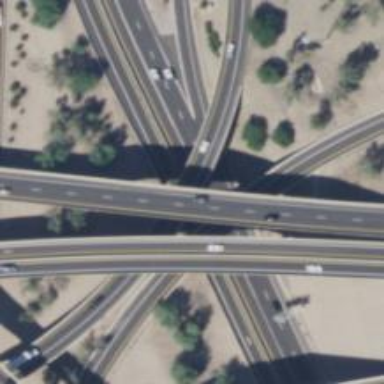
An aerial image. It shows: Motorway junction.